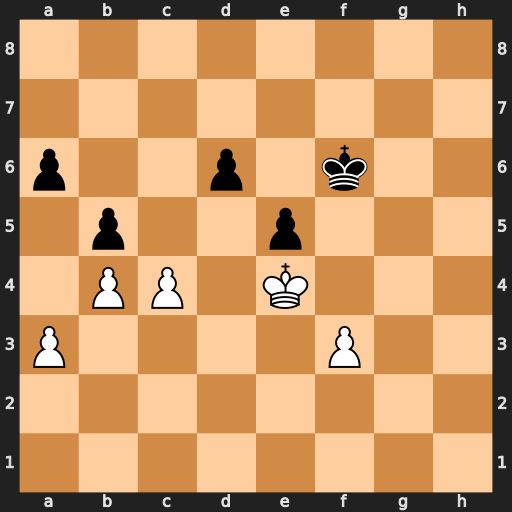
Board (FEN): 8/8/p2p1k2/1p2p3/1PP1K3/P4P2/8/8
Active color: w
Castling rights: -
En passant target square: -
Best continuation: cxb5 axb5 Kd5 Ke7 Kc6